Field crop: maize
Growth stage: 2
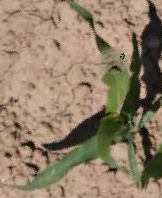
Species: maize